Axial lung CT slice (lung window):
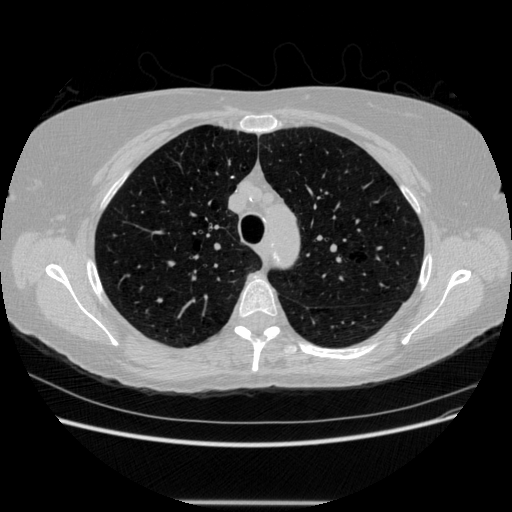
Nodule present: yes
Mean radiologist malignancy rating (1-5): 1.5